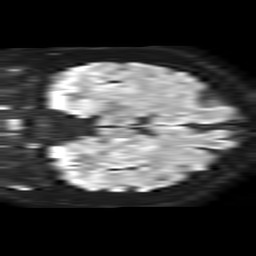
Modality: TRACE
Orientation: coronal
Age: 22
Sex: male
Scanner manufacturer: philips
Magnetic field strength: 1.5 T
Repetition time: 4.6 s
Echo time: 0.08631 s